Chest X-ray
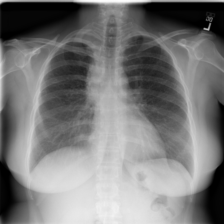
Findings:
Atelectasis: positive
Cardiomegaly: negative
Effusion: negative
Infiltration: negative
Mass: positive
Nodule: negative
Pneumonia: negative
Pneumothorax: negative
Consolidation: positive
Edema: negative
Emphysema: negative
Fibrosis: negative
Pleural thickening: negative
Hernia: negative